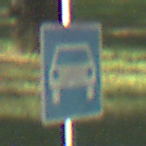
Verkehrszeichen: Kraftfahrstrasse
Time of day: MorningAfternoon
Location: Outdoor (Nature)
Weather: Clear
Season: NotSpecified
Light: Natural